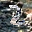
Label: 2